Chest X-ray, PA view. Patient: 58 years old, sex F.
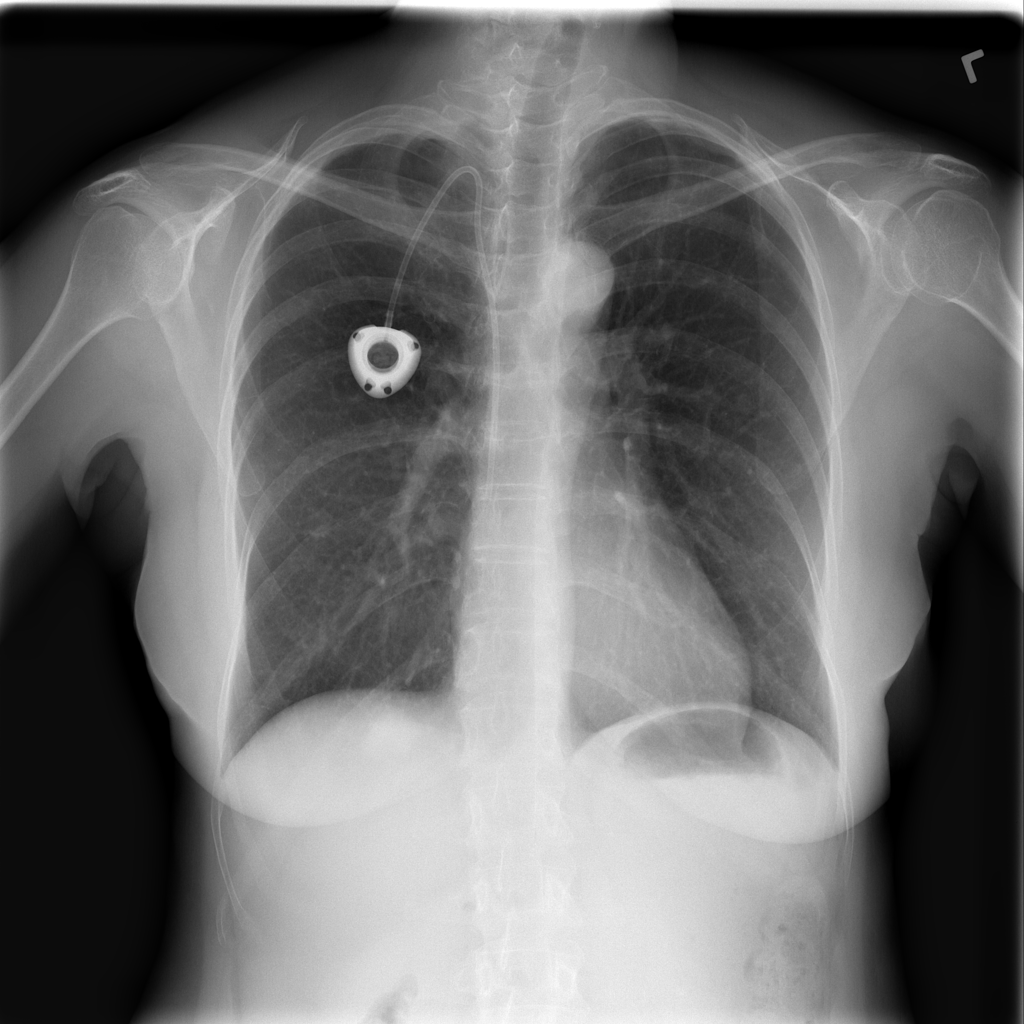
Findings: Mass